Field crop: maize
Growth stage: 1
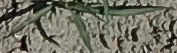
Species: sorghum